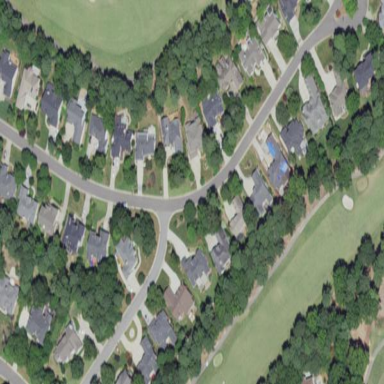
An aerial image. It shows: Residential neighbourhood.